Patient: sex M, age 46
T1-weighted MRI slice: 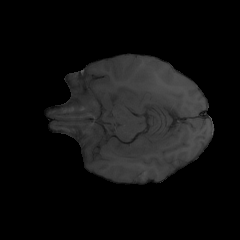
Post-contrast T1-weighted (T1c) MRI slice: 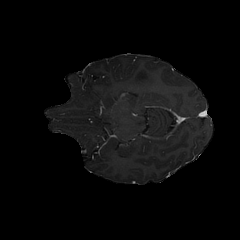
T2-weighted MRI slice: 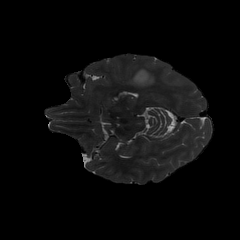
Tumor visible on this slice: yes
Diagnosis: Astrocytoma, IDH-mutant
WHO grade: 3